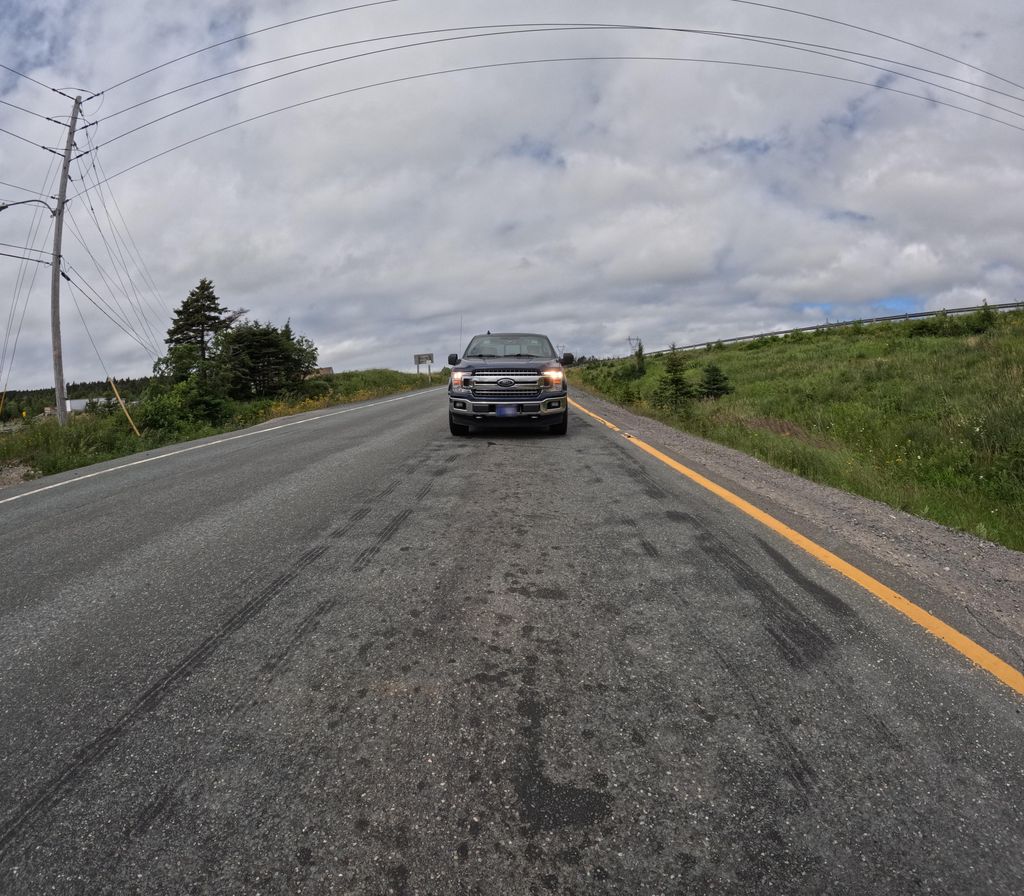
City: st_johns